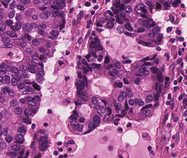
Tumor epithelial tissue: yes
Tumor-associated stroma tissue: yes
Normal tissue: no